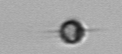
Label: Acanthoica_quattrospina